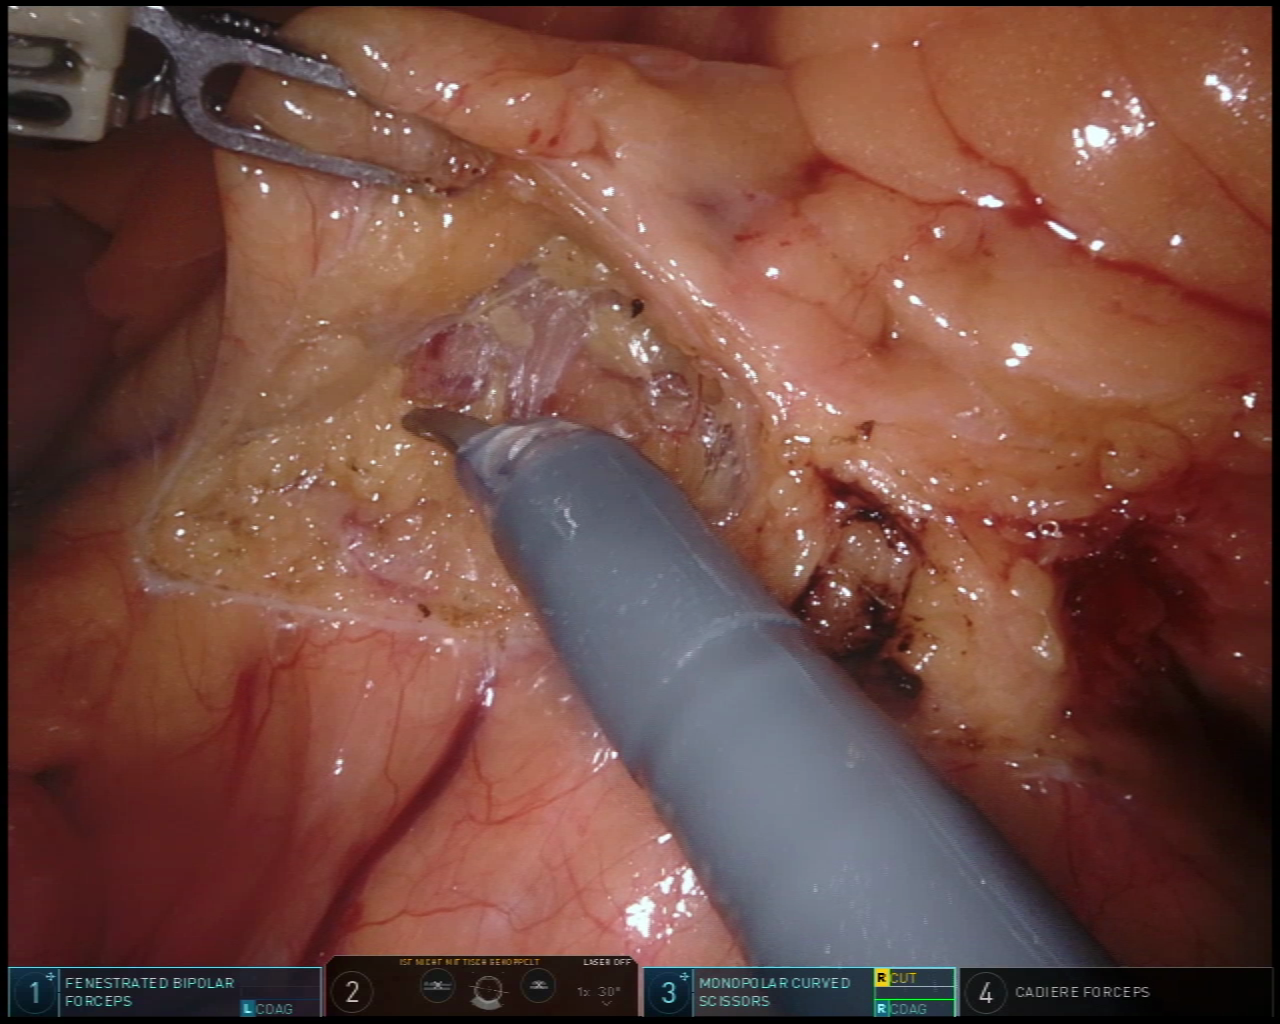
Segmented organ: intestinal_veins
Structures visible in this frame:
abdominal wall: no
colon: no
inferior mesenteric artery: no
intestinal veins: yes
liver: no
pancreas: no
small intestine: yes
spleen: no
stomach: no
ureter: no
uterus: no
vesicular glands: no